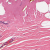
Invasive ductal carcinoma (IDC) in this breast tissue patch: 0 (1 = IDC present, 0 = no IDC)